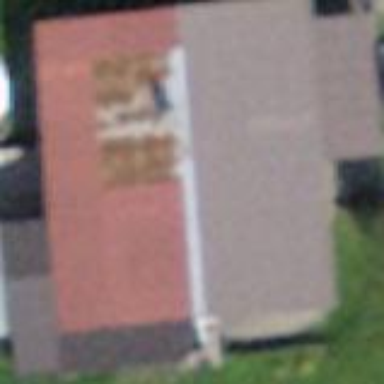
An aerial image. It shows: Farm building.